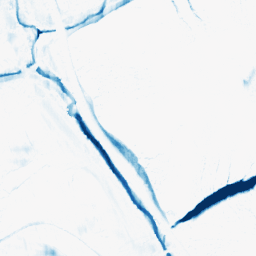
Category: morphological
Decomposition family: morphological_ellipse
Decomposition parameters: operation: closing
width: 20
height: 5
Upsampling method: bspline
Upsampling parameters: scale: 2
Upsampling scale: 2